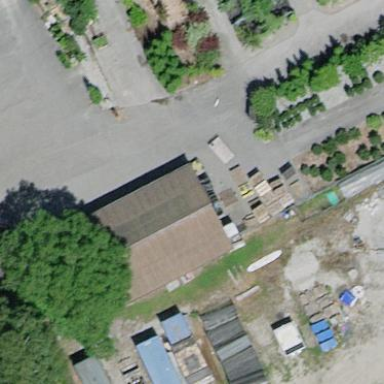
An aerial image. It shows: Industrial building.